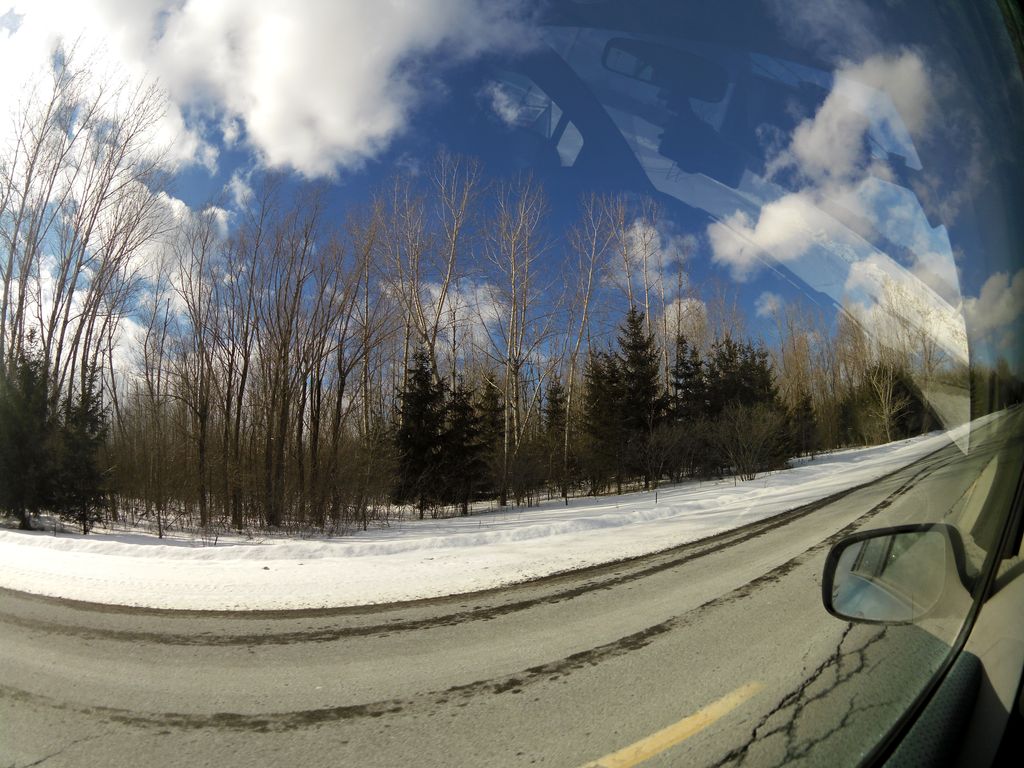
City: ottawa-gatineau